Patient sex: M
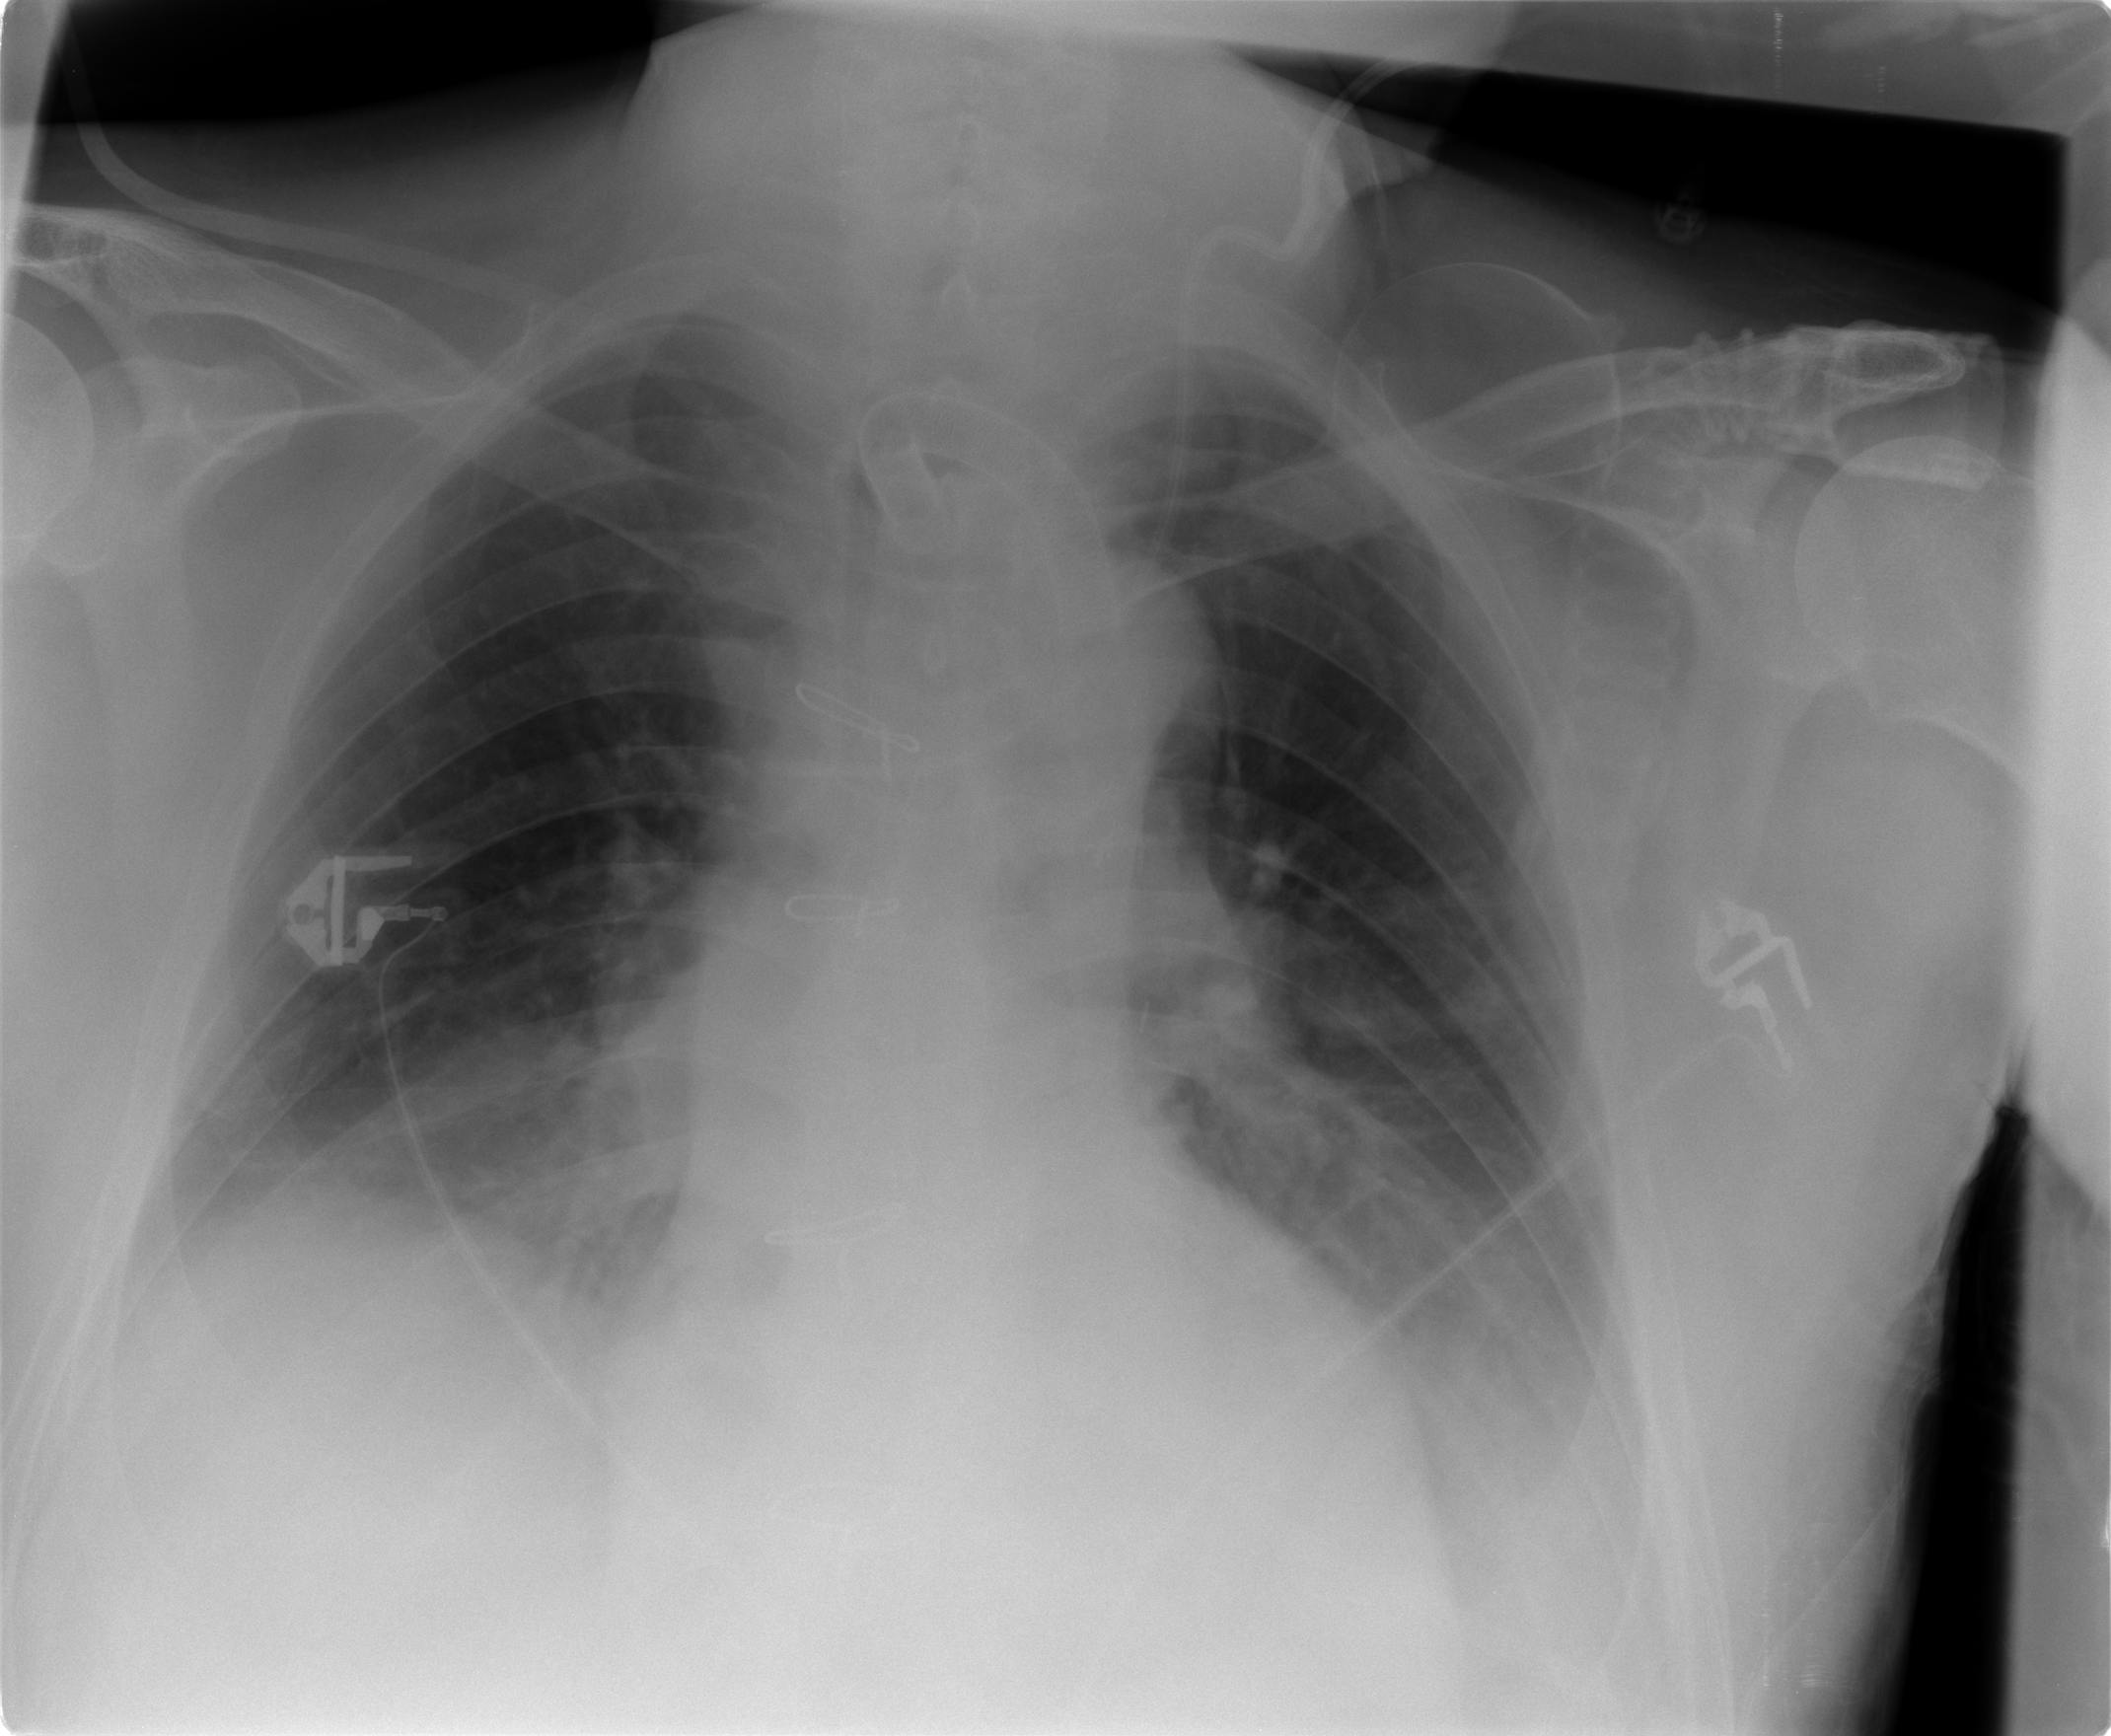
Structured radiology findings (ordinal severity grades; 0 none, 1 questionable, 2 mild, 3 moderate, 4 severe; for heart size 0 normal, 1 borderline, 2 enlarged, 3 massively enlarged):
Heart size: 0
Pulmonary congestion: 1
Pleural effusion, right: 2
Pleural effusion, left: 2
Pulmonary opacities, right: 0
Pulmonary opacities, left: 0
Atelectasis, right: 2
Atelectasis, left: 2